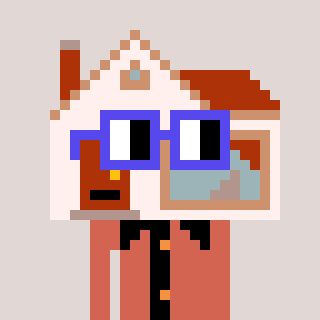
a pixel art character with square blue glasses, a house-shaped head and a peachy-colored body on a warm background